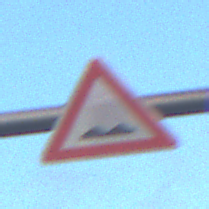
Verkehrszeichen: UnebeneFahrbahn
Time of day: SunriseSunset
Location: Outdoor (Nature)
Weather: PartlyCloudy
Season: NotSpecified
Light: Natural